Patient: sex M, age 52
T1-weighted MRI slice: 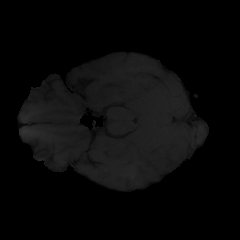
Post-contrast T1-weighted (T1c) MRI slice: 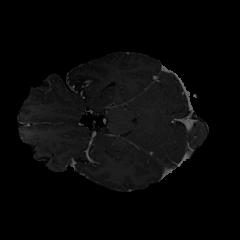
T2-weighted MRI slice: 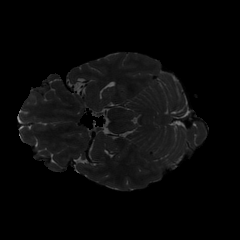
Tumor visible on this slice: no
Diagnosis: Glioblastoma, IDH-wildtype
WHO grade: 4